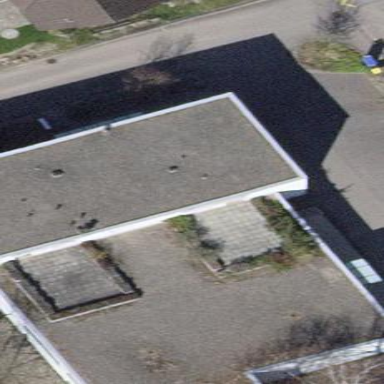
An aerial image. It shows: Commercial building.